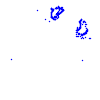
Particle: proton